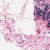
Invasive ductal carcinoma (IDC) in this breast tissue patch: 0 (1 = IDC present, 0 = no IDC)